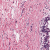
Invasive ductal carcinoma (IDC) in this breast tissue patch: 0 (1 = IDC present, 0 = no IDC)